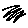
Label: zigzag